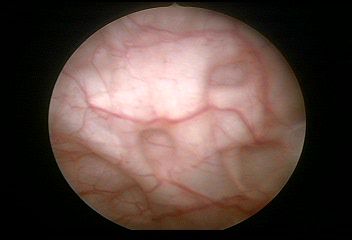
Modality: WLC
Class: Normal mucosa
Bladder cancer association: No